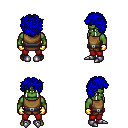
a pixel art fantasy rpg character, male body template, orc, green skin, leather chest armor, red pants, blue curly afro hairstyle, gold gloves, metal boots, four views (front, back, left, right), 2x2 character sprite sheet, small pixel art, hard edges, no anti-aliasing